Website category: restaurant
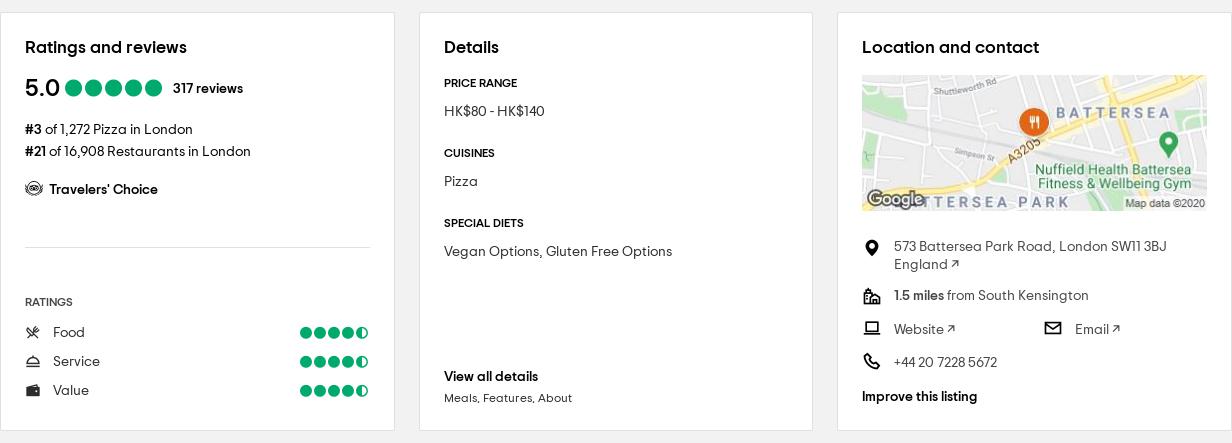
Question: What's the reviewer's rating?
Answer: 5.0

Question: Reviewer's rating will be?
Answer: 5.0

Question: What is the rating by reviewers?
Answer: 5.0

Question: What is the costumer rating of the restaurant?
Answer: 5.0

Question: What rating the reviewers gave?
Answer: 5.0

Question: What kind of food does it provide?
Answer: Pizza

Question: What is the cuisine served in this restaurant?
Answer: Pizza

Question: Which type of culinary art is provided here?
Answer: Pizza

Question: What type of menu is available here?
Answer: Pizza

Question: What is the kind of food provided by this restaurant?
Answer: Pizza

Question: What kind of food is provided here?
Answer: Pizza

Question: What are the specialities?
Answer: Pizza

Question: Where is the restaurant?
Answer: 573 Battersea Park Road, London SW11 3BJ England

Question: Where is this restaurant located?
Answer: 573 Battersea Park Road, London SW11 3BJ England

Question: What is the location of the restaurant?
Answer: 573 Battersea Park Road, London SW11 3BJ England

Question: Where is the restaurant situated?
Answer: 573 Battersea Park Road, London SW11 3BJ England

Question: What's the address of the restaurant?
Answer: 573 Battersea Park Road, London SW11 3BJ England

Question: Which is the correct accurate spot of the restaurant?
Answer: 573 Battersea Park Road, London SW11 3BJ England

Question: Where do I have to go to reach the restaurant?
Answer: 573 Battersea Park Road, London SW11 3BJ England

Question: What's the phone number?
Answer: +44 20 7228 5672

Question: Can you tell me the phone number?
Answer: +44 20 7228 5672

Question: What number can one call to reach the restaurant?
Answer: +44 20 7228 5672

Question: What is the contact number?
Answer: +44 20 7228 5672

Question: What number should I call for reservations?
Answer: +44 20 7228 5672

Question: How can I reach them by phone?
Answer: +44 20 7228 5672